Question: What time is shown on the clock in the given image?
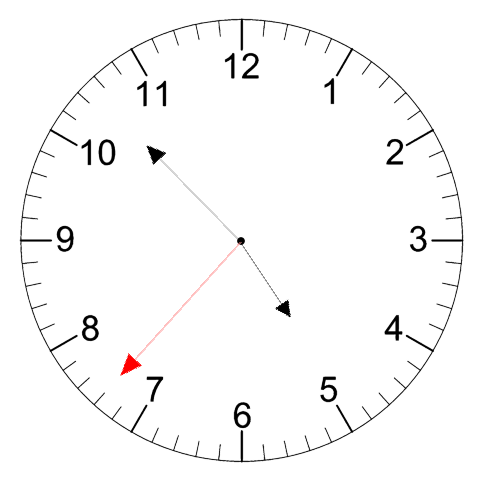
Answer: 04:52:37